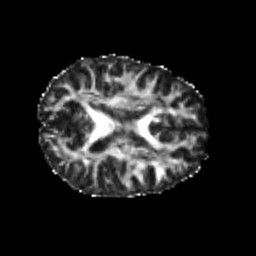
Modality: FA
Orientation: axial
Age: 25
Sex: female
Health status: healthy
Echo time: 0.074 s